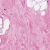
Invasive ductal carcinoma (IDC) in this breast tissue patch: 0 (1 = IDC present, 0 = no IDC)